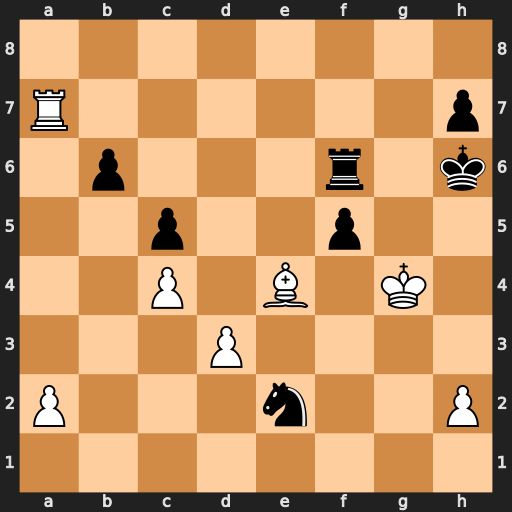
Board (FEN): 8/R6p/1p3r1k/2p2p2/2P1B1K1/3P4/P3n2P/8
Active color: w
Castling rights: -
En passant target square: -
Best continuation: Bxf5 Rxf5 Kxf5